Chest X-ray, PA view. Patient: 57 years old, sex F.
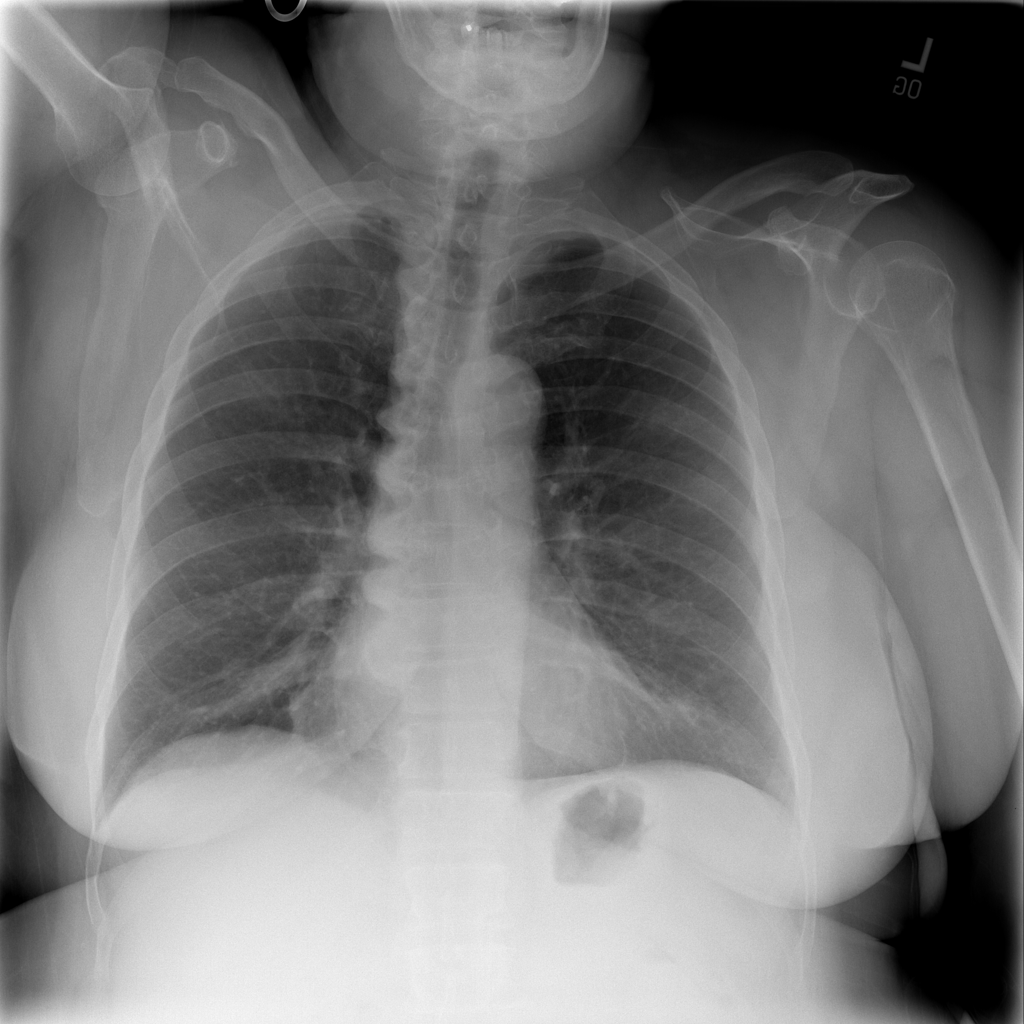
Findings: No Finding